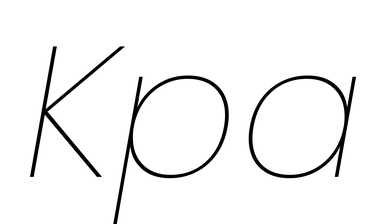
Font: Poppins-ThinItalic